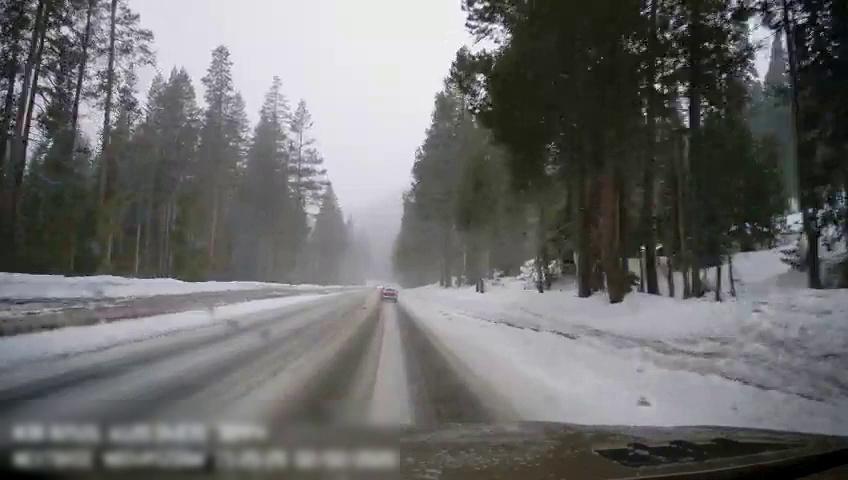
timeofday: Day
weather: Snowy
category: Drivable Space
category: Vehicles | SUV